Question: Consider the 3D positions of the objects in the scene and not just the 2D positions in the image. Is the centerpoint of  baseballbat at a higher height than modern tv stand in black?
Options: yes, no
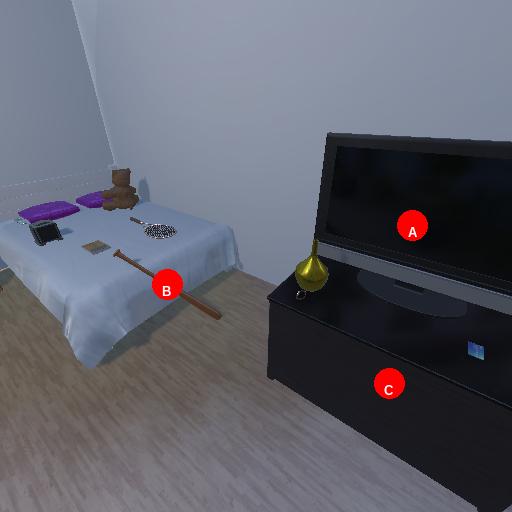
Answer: yes